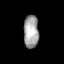
Tissue: skin
Cell type: Epithelial cells
Senescence score: 0.2857
Nuclear area (px): 487
Mean DAPI intensity: 162.559